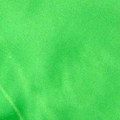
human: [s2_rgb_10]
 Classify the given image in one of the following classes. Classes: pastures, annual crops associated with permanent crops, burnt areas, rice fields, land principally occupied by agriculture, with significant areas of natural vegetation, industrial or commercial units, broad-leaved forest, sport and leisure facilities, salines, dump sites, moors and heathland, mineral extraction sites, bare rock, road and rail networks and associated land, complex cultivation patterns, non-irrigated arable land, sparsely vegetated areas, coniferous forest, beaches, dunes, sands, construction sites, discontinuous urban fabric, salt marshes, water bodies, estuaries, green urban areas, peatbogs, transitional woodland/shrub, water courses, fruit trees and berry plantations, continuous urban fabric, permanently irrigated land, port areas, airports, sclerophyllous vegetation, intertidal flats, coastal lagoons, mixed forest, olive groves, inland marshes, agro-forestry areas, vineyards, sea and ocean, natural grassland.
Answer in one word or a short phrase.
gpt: water bodies